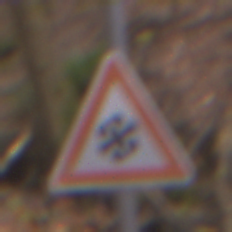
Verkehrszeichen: SchneeOderEisglaette
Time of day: Midday
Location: Outdoor (Nature)
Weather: Overcast
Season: Autumn
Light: Natural